Field crop: maize
Growth stage: 2
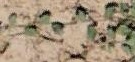
Species: convolvulus